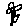
Label: flower